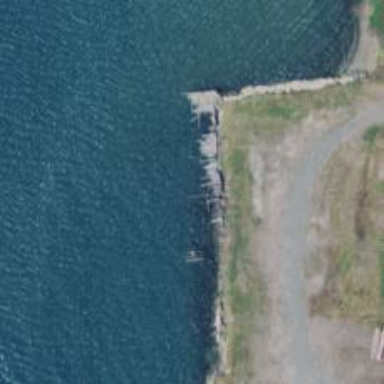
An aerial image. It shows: Pier that has been ruined.